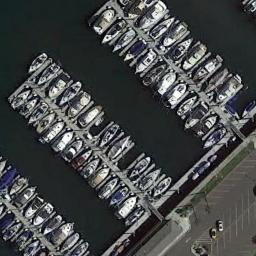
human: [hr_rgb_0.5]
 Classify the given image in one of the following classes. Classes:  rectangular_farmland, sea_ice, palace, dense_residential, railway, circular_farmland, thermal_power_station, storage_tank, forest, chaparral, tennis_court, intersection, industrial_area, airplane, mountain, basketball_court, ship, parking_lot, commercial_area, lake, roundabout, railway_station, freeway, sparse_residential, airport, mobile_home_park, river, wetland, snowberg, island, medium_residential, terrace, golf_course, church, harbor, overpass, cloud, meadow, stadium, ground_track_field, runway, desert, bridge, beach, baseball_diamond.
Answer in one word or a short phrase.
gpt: harbor